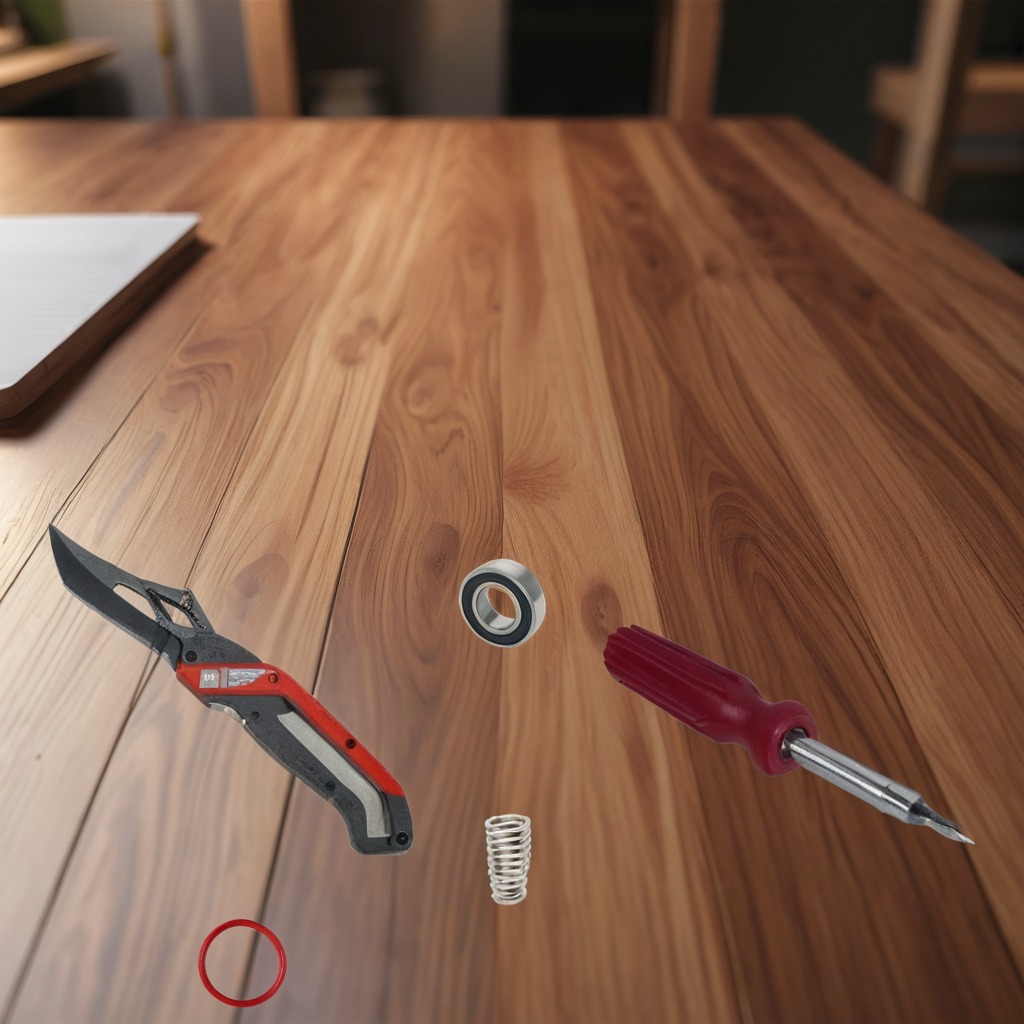
A rubber Oring, a metal ball bearing, a utility knife, a coiled metal spring, and a screwdriver are lying on the wooden table in a carpentry studio.